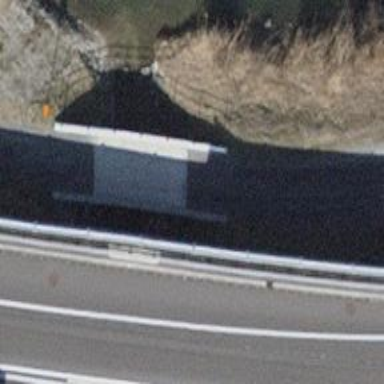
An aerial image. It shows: Concrete track on bridge with top-grade surface.